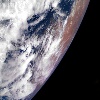
Label: cloud